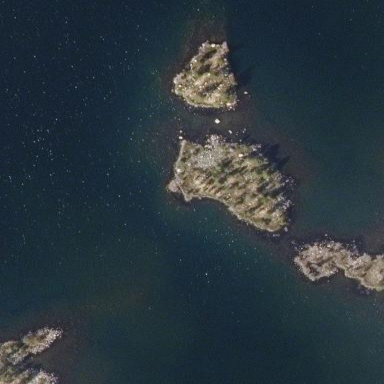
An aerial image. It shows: Islet.